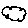
Label: cloud